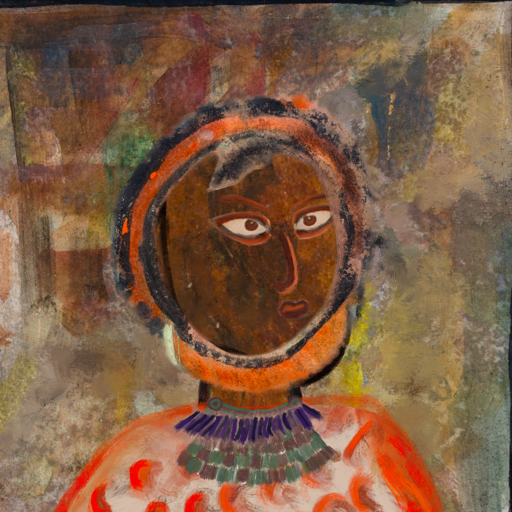
Background: Mosgoul, Head And Neck Side: Mosgoul, Face Side: Roy_Bahadur, Bust: Rupkatha, Hair Side: Childish, Head Accessory: Blank, Second Necklace: After_Raid, Necklace: HillGirl, Baby: Blank